Interaction volume radius: 10 \u00c5
Interaction volume height: 10 \u00c5
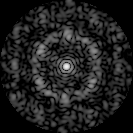
Disorder parameter: 0.6767